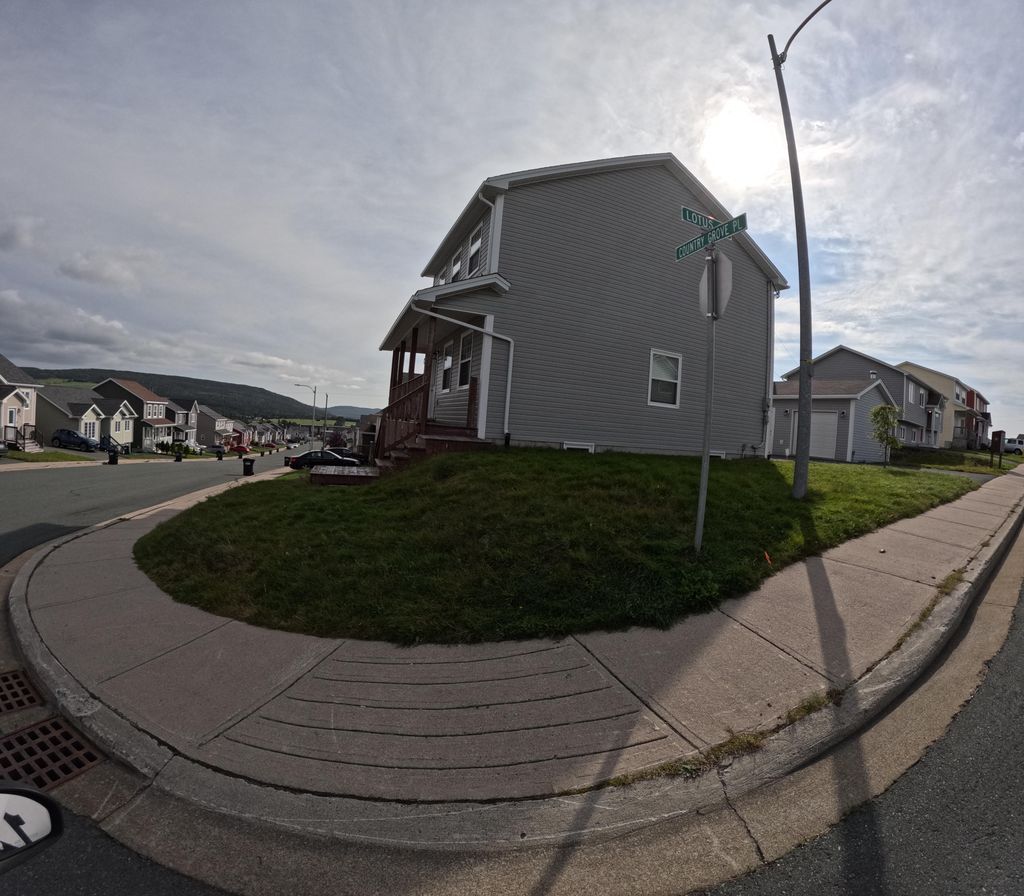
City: st_johns